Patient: sex M, age 24
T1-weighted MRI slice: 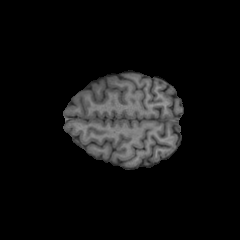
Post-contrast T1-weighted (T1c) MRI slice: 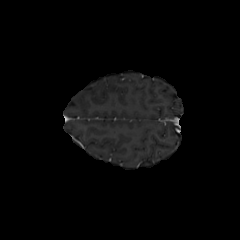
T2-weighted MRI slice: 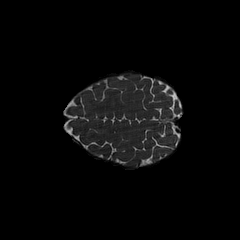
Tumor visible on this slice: no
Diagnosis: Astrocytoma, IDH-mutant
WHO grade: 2